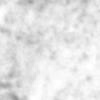
Label: no_change